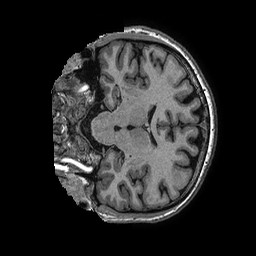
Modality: T1w
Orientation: coronal
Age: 40
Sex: male
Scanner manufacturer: ge
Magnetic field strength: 3 T
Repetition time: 0.006952 s
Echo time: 0.00292 s